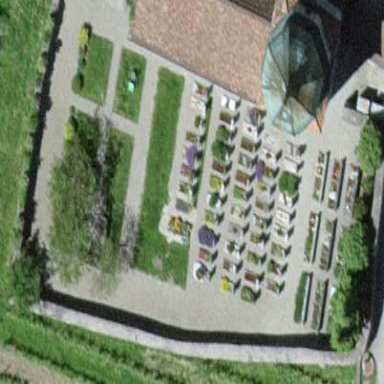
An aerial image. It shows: Grave yard.